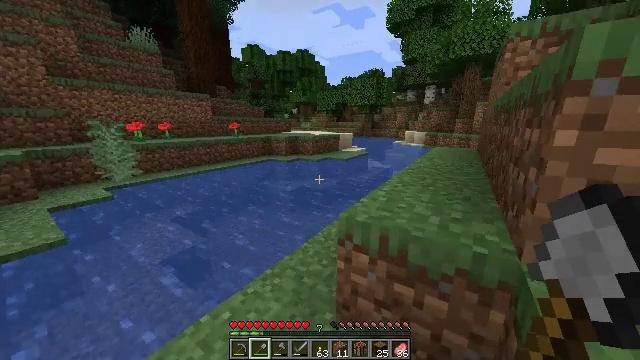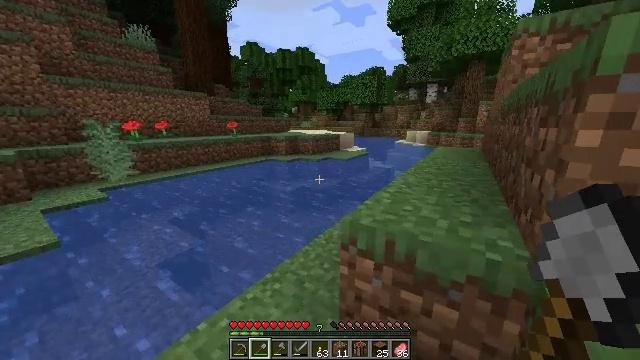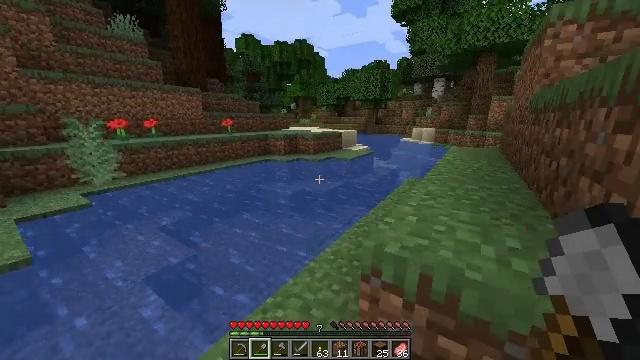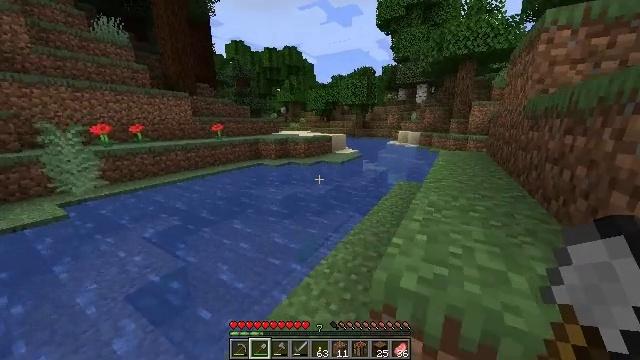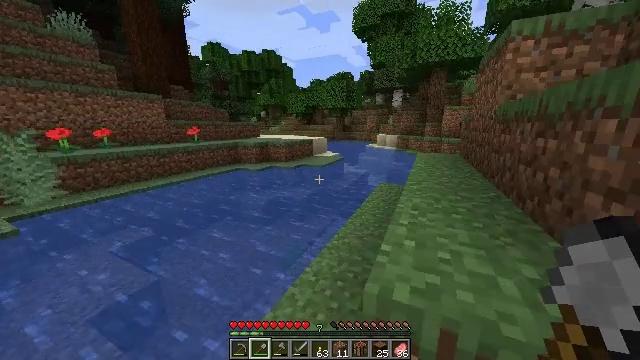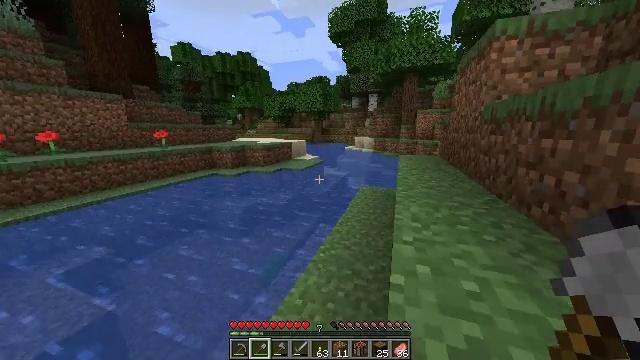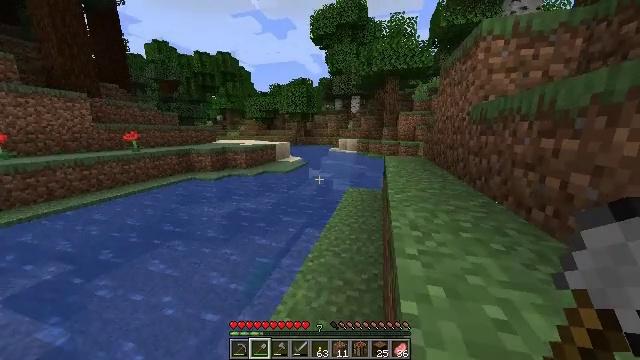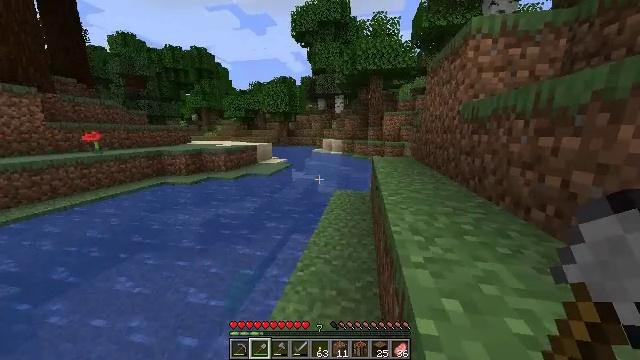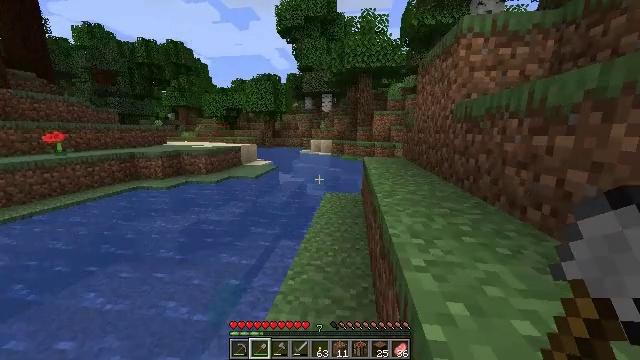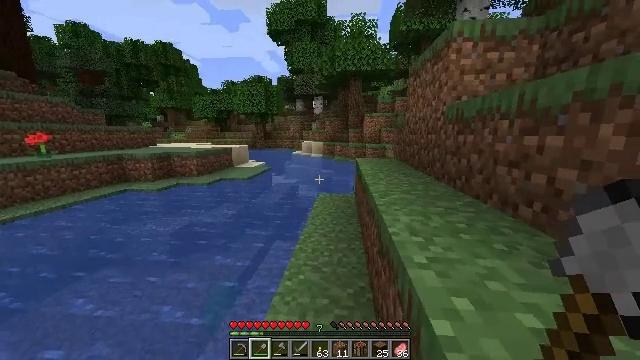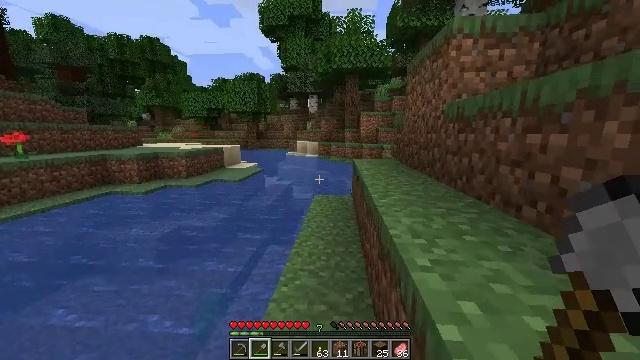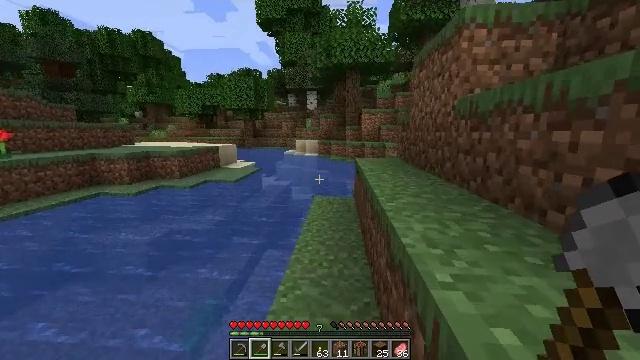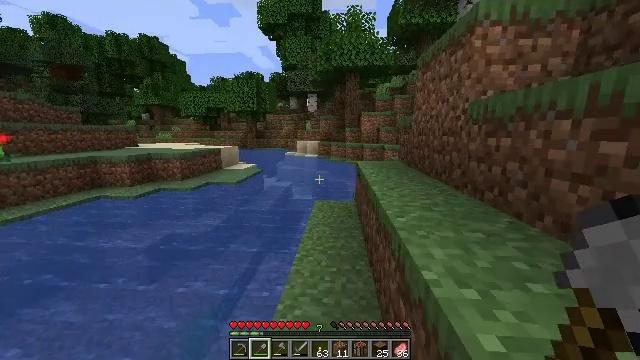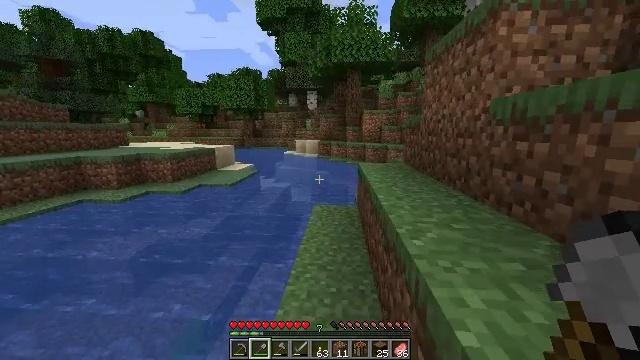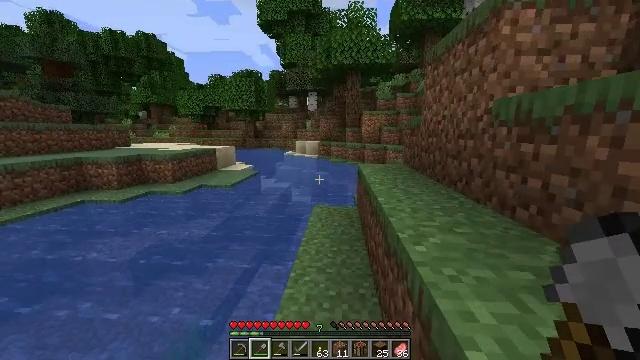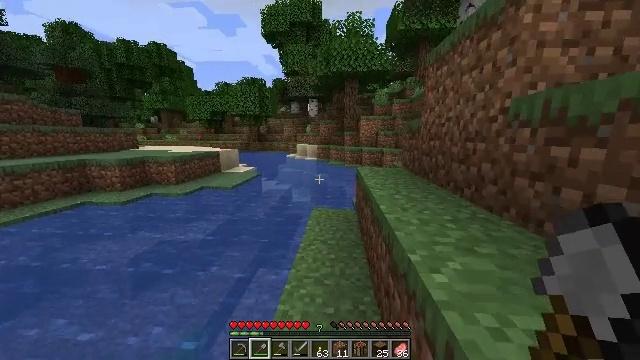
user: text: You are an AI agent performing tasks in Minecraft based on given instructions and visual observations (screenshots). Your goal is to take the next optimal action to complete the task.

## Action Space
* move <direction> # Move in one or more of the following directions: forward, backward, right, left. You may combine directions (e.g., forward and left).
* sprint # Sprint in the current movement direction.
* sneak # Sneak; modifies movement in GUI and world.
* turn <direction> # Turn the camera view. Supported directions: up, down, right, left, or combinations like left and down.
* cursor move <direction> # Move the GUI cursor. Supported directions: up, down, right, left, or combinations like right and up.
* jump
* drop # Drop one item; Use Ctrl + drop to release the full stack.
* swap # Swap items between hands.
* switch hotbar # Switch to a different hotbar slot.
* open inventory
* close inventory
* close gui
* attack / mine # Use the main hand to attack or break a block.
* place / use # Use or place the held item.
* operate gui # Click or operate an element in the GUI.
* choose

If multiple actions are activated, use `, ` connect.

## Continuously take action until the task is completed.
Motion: motion action
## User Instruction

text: Obtain a bee nest using a tool.
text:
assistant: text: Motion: move forward, sprint
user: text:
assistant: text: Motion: move forward, sprint
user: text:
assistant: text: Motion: move forward, sprint, turn right
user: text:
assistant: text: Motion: move forward, sprint, turn right
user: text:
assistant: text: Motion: move forward, sprint, turn right
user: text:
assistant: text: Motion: move forward, sprint, turn right
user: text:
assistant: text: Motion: move forward, sprint, turn right
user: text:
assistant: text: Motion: move forward, sprint, turn right
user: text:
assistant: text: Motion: move forward, sprint, turn right
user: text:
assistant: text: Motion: move forward, sprint, turn right
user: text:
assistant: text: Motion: move forward, sprint
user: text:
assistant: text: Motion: move forward, sprint
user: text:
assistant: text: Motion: move forward, sprint
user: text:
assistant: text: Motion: move forward, sprint
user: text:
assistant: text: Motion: move forward, sprint
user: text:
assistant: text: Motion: move forward, sprint
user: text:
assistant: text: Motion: move forward, sprint
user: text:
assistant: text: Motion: move forward, sprint
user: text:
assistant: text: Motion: move forward, sprint
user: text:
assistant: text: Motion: move forward, sprint
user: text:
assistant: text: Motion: move forward, sprint
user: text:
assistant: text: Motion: move forward, sprint
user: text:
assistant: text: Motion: move forward, sprint, turn down
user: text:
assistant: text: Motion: move forward, sprint, turn down
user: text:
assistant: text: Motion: move forward, sprint, turn down
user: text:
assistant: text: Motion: move forward, sprint, turn left and down
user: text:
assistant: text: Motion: move forward, sprint, turn left and down
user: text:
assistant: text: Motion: move forward, sprint, turn left and down
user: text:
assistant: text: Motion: move forward, sprint, turn left
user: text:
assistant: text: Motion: move forward, sprint, turn left